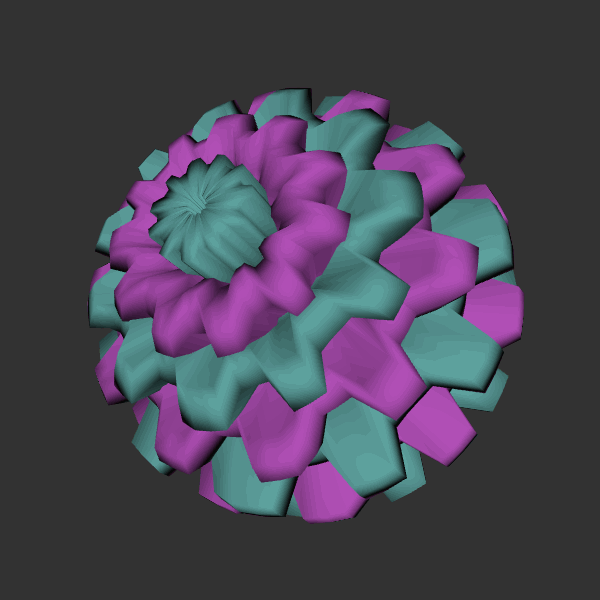
Background: dark